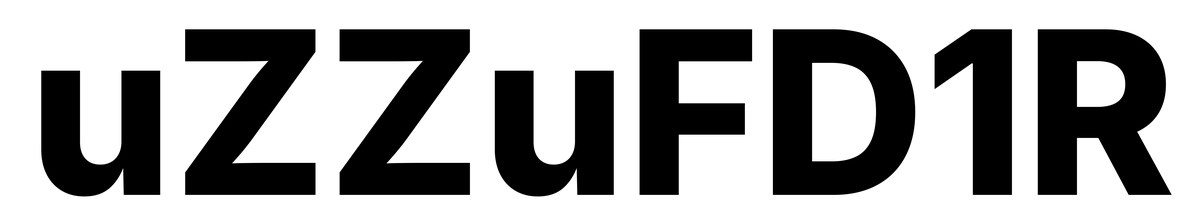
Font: Inter_ExtraBold